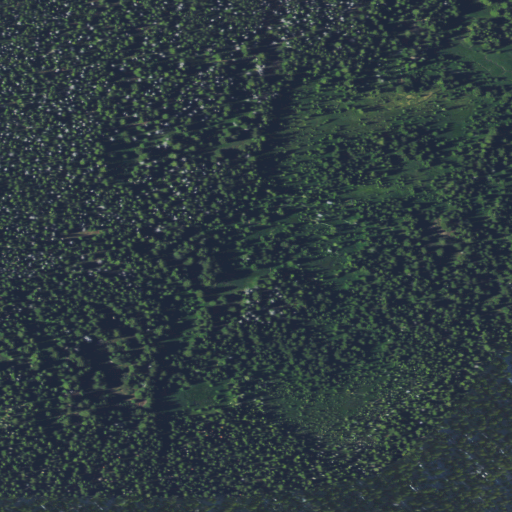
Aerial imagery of plain(s) in Montana named Selway Meadows containing evergreen forest and woody wetlands